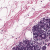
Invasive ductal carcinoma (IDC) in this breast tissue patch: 0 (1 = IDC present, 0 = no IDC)